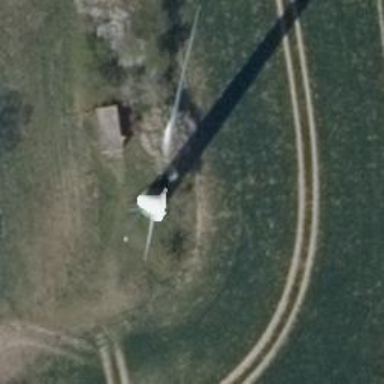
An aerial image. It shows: Wind generator using horizontal axis wind turbines.